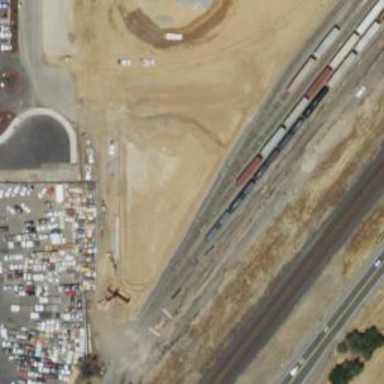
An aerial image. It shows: Railway siding with rails.